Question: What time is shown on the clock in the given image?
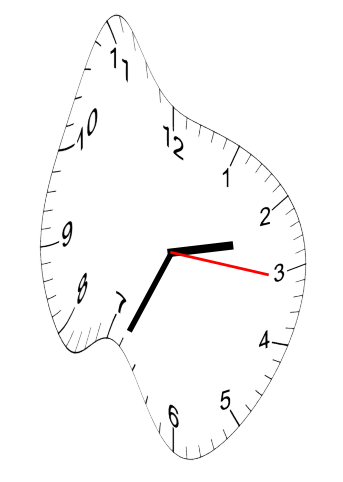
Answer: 02:34:16